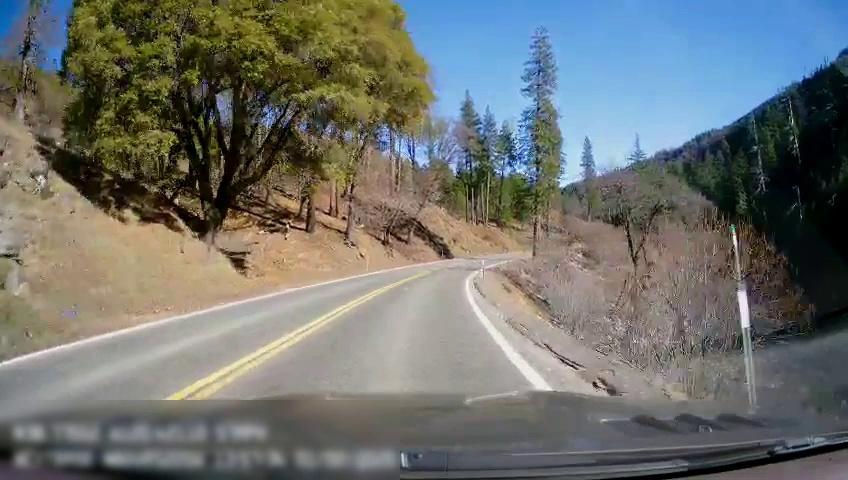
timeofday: Day
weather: Sunny
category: Drivable Space
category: Drivable Space
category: Lanes | Opposite Lane
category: Lanes | Current Lane
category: Lanes | Opposite Lane
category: Lanes | Current Lane